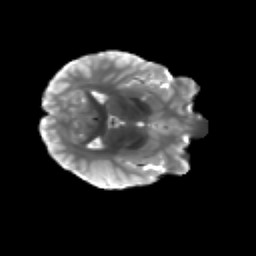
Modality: T2w
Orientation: axial
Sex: male
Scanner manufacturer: siemens
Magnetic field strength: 3 T
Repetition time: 5 s
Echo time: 0.071 s